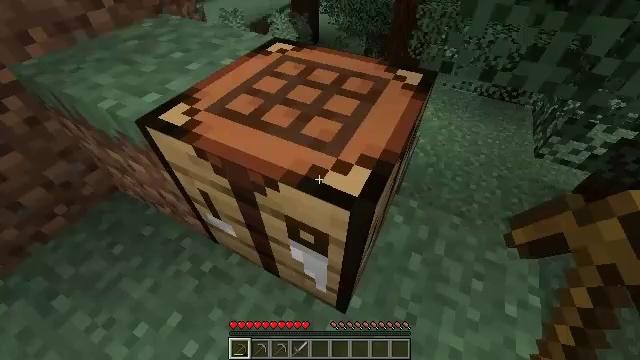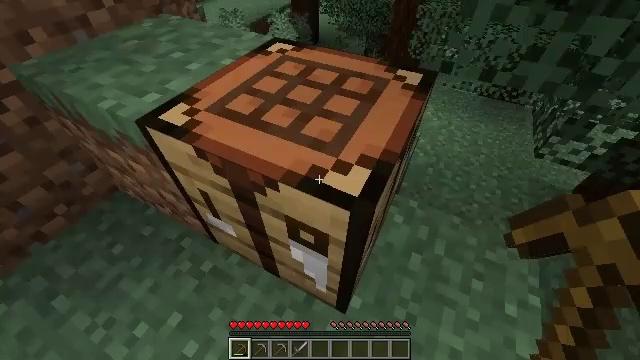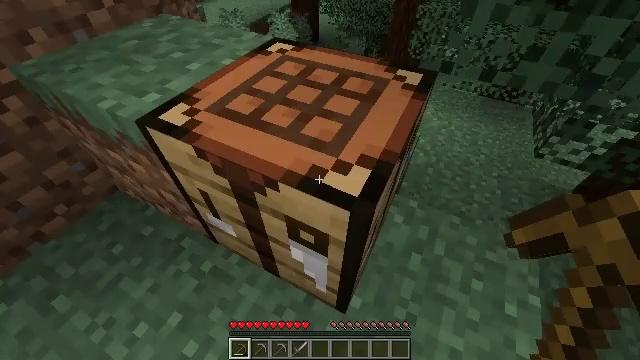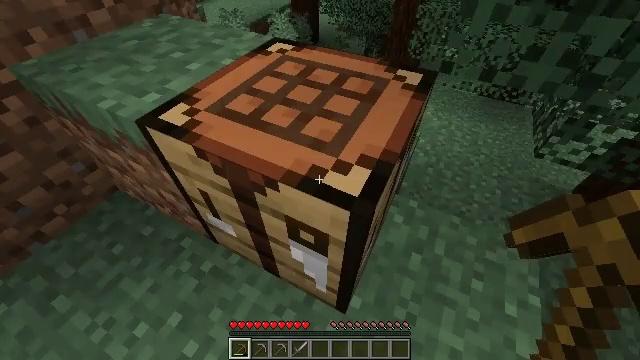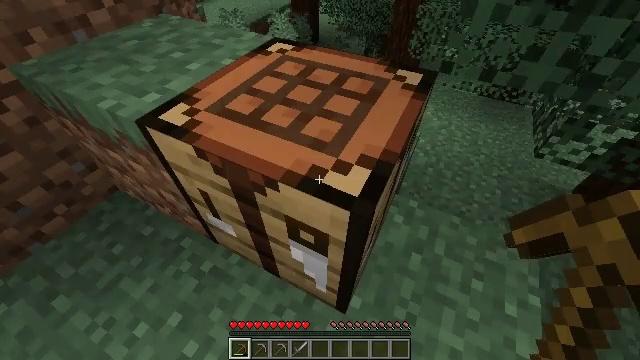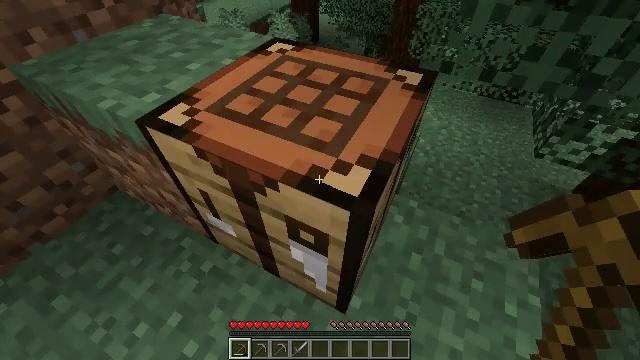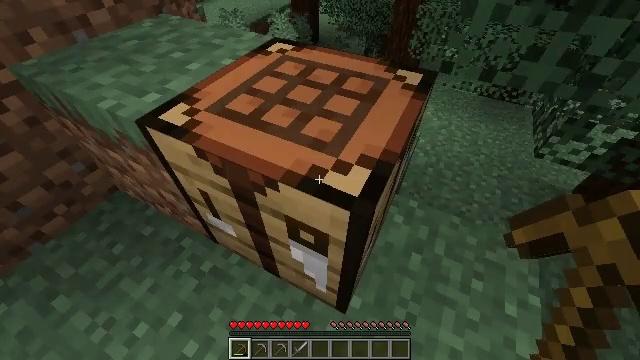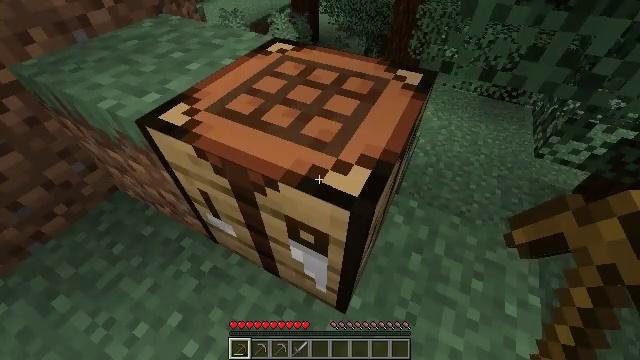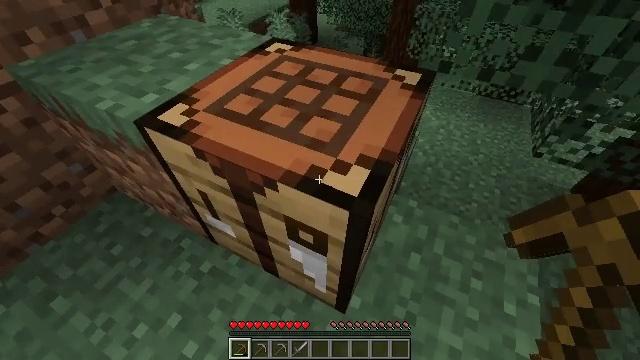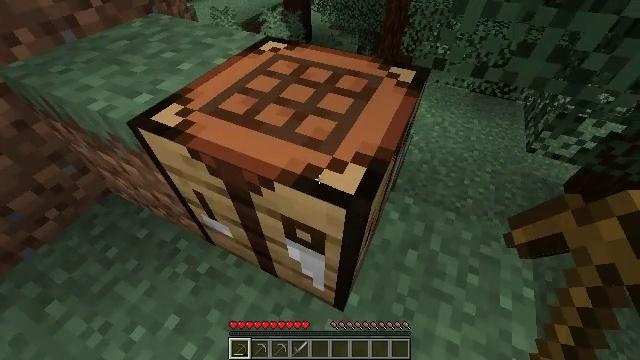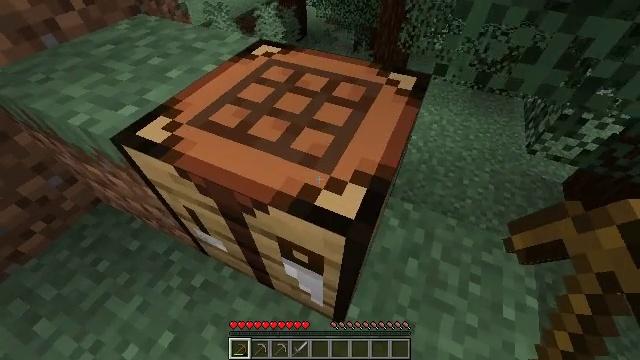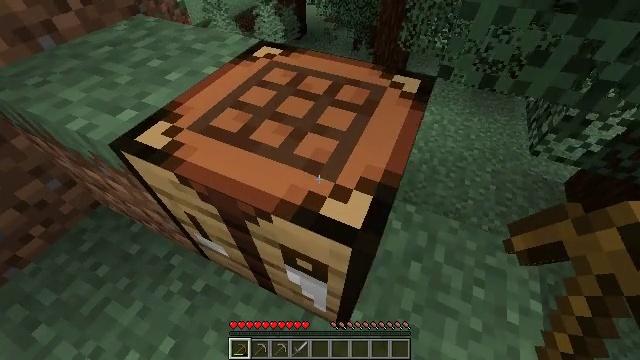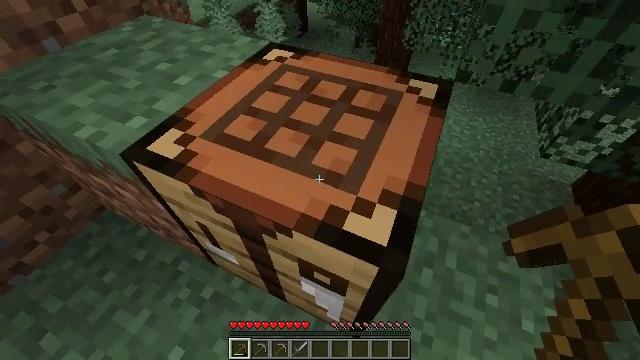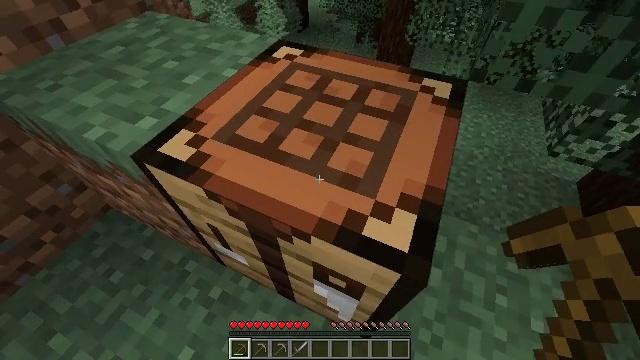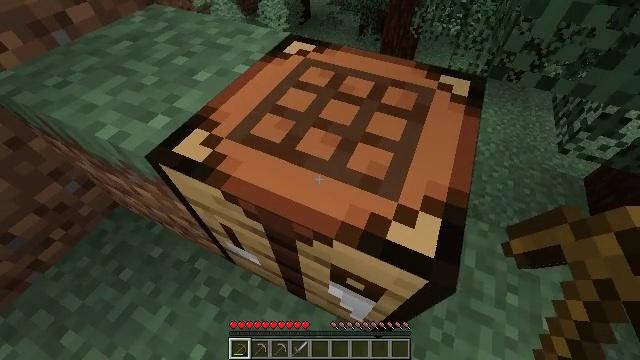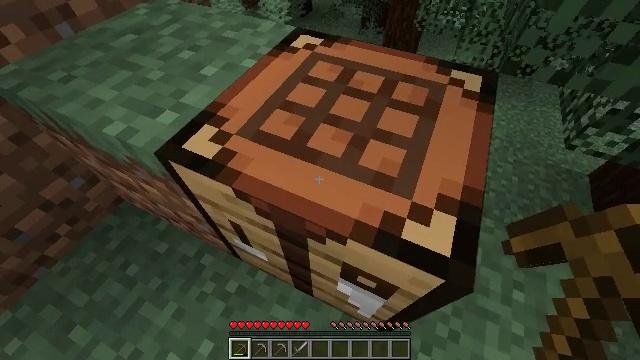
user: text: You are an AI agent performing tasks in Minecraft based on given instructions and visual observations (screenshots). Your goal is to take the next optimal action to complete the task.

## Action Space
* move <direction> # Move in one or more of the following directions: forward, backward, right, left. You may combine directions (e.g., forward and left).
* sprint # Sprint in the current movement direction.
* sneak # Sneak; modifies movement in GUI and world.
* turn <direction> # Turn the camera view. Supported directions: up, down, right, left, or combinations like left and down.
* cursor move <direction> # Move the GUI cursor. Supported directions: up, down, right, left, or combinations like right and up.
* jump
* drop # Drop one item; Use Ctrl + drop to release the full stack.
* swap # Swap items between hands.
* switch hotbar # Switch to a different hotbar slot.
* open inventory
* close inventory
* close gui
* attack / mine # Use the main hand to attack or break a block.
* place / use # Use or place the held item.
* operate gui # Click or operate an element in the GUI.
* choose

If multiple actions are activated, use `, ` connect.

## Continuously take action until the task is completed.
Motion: motion action
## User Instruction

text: Get the crafting table into the inventory.
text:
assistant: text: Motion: open inventory
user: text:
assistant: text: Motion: no_op
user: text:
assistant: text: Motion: no_op
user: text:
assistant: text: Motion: no_op
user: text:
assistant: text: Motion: no_op
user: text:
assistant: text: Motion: no_op
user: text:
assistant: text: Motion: no_op
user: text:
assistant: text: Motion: no_op
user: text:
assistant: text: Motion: turn right
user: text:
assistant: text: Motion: move forward
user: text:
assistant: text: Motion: move forward
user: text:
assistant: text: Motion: move forward
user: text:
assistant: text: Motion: move forward
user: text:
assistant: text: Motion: turn down
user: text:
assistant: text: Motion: turn down
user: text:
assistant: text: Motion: no_op
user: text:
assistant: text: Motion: no_op
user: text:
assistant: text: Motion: no_op
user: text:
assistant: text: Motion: no_op
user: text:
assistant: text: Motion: no_op
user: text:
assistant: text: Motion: no_op
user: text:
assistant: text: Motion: no_op
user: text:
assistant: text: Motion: no_op
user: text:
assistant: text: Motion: no_op
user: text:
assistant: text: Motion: no_op
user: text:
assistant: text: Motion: no_op
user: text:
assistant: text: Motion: no_op
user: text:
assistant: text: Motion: no_op
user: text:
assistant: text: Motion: no_op
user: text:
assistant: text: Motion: no_op